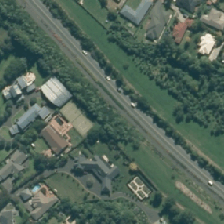
Land cover: urban_parkland